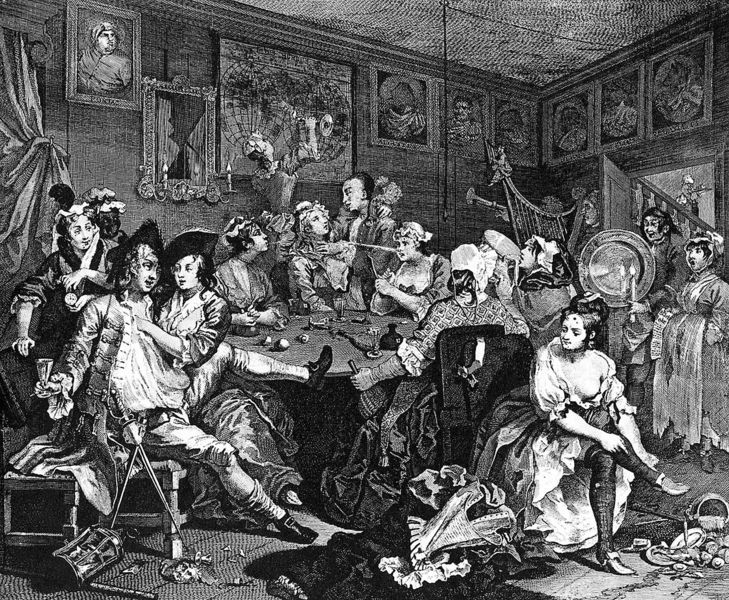
Titel: A Rake´s Progress Bl.1
Künstler: William Hogarth
Institution: London, Sir John Soane´s Museum
Schlagwörter: gruppe, weiß, frauen, menschen, frankreich, holz, hut, kleid, männer, raum, schwarz, stühle, tisch, zeichnung, zimmer, gesellschaft, feier, gelage, trinken, wirtschaft, barock, teller, vorhang, adel, personen, instrumente, musik, chaos, beine, bilder, saal, spiel, strümpfe, radierung, stich, schwarzweiß, degen, dreispitz, fröhlich, harfe, gesellig, flirten, zusammen, freudenhaus, zusammensitzen, tischer, karze